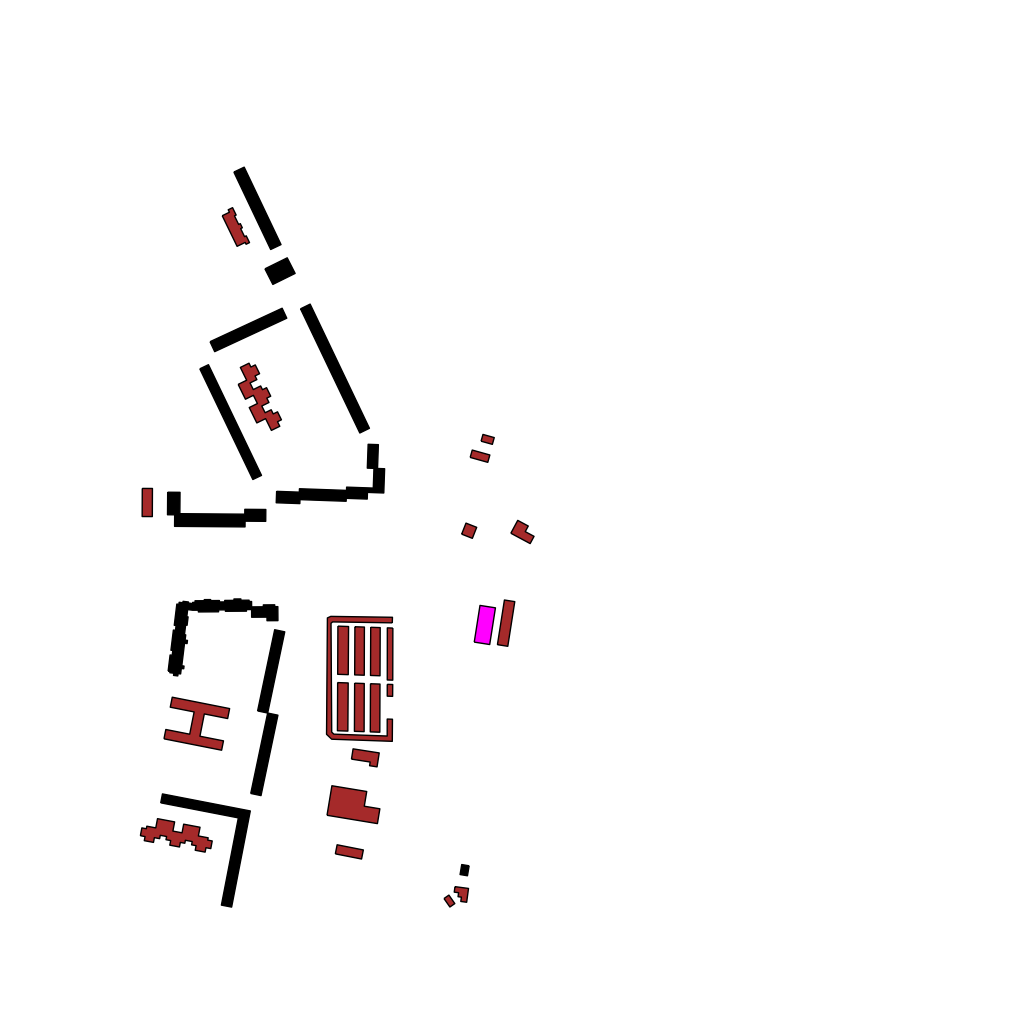
Tags: overhead vector_map, recreation, modern, soviet, high_rise, individual_rise, density_3, Building, Facility, Police, 1.0 km²